Field crop: tomato
Growth stage: 1
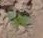
Species: solanum